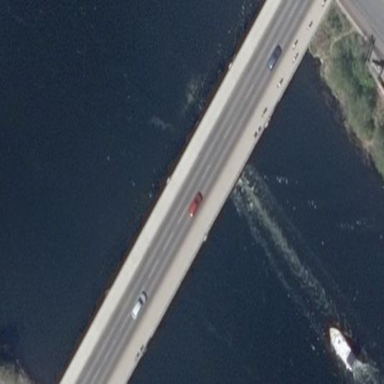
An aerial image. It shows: Bridge with beam structure.